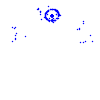
Particle: kaon